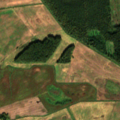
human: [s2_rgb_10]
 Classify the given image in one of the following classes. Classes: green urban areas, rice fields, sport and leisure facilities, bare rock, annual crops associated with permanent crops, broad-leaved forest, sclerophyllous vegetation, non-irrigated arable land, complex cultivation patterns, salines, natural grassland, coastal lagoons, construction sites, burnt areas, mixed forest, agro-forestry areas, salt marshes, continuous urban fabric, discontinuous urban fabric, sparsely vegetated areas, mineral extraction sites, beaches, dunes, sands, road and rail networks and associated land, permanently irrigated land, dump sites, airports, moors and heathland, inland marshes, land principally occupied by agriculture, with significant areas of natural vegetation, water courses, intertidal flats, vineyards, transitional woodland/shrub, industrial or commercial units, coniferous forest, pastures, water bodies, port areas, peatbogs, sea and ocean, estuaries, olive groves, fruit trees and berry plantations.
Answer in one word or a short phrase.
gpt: non-irrigated arable land, coniferous forest, mixed forest, transitional woodland/shrub, peatbogs